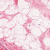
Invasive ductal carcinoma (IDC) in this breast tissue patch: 0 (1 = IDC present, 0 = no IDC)